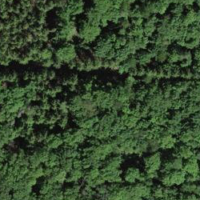
EUNIS habitat code: 41
Species observed at this site:
Torminalis glaberrima